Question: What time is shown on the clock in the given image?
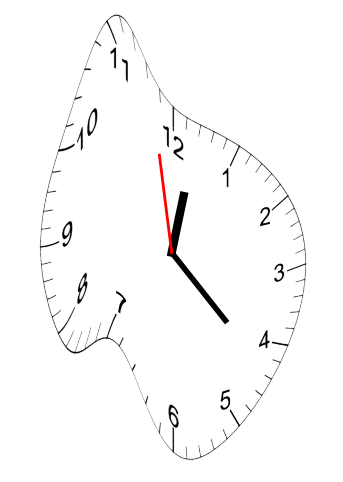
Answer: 12:21:58